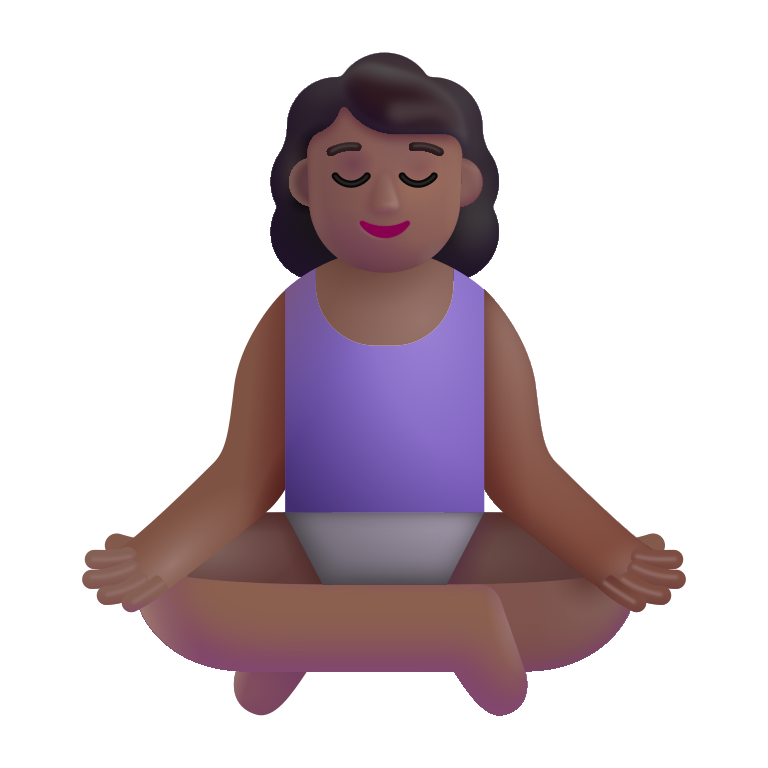
woman in lotus position color  dark